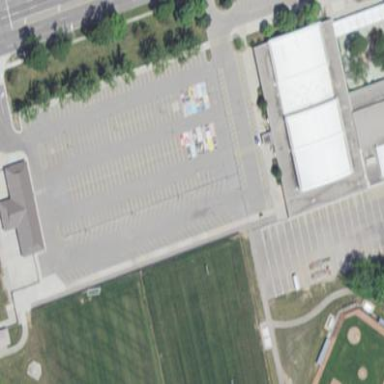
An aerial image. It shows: Parking area.